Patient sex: M
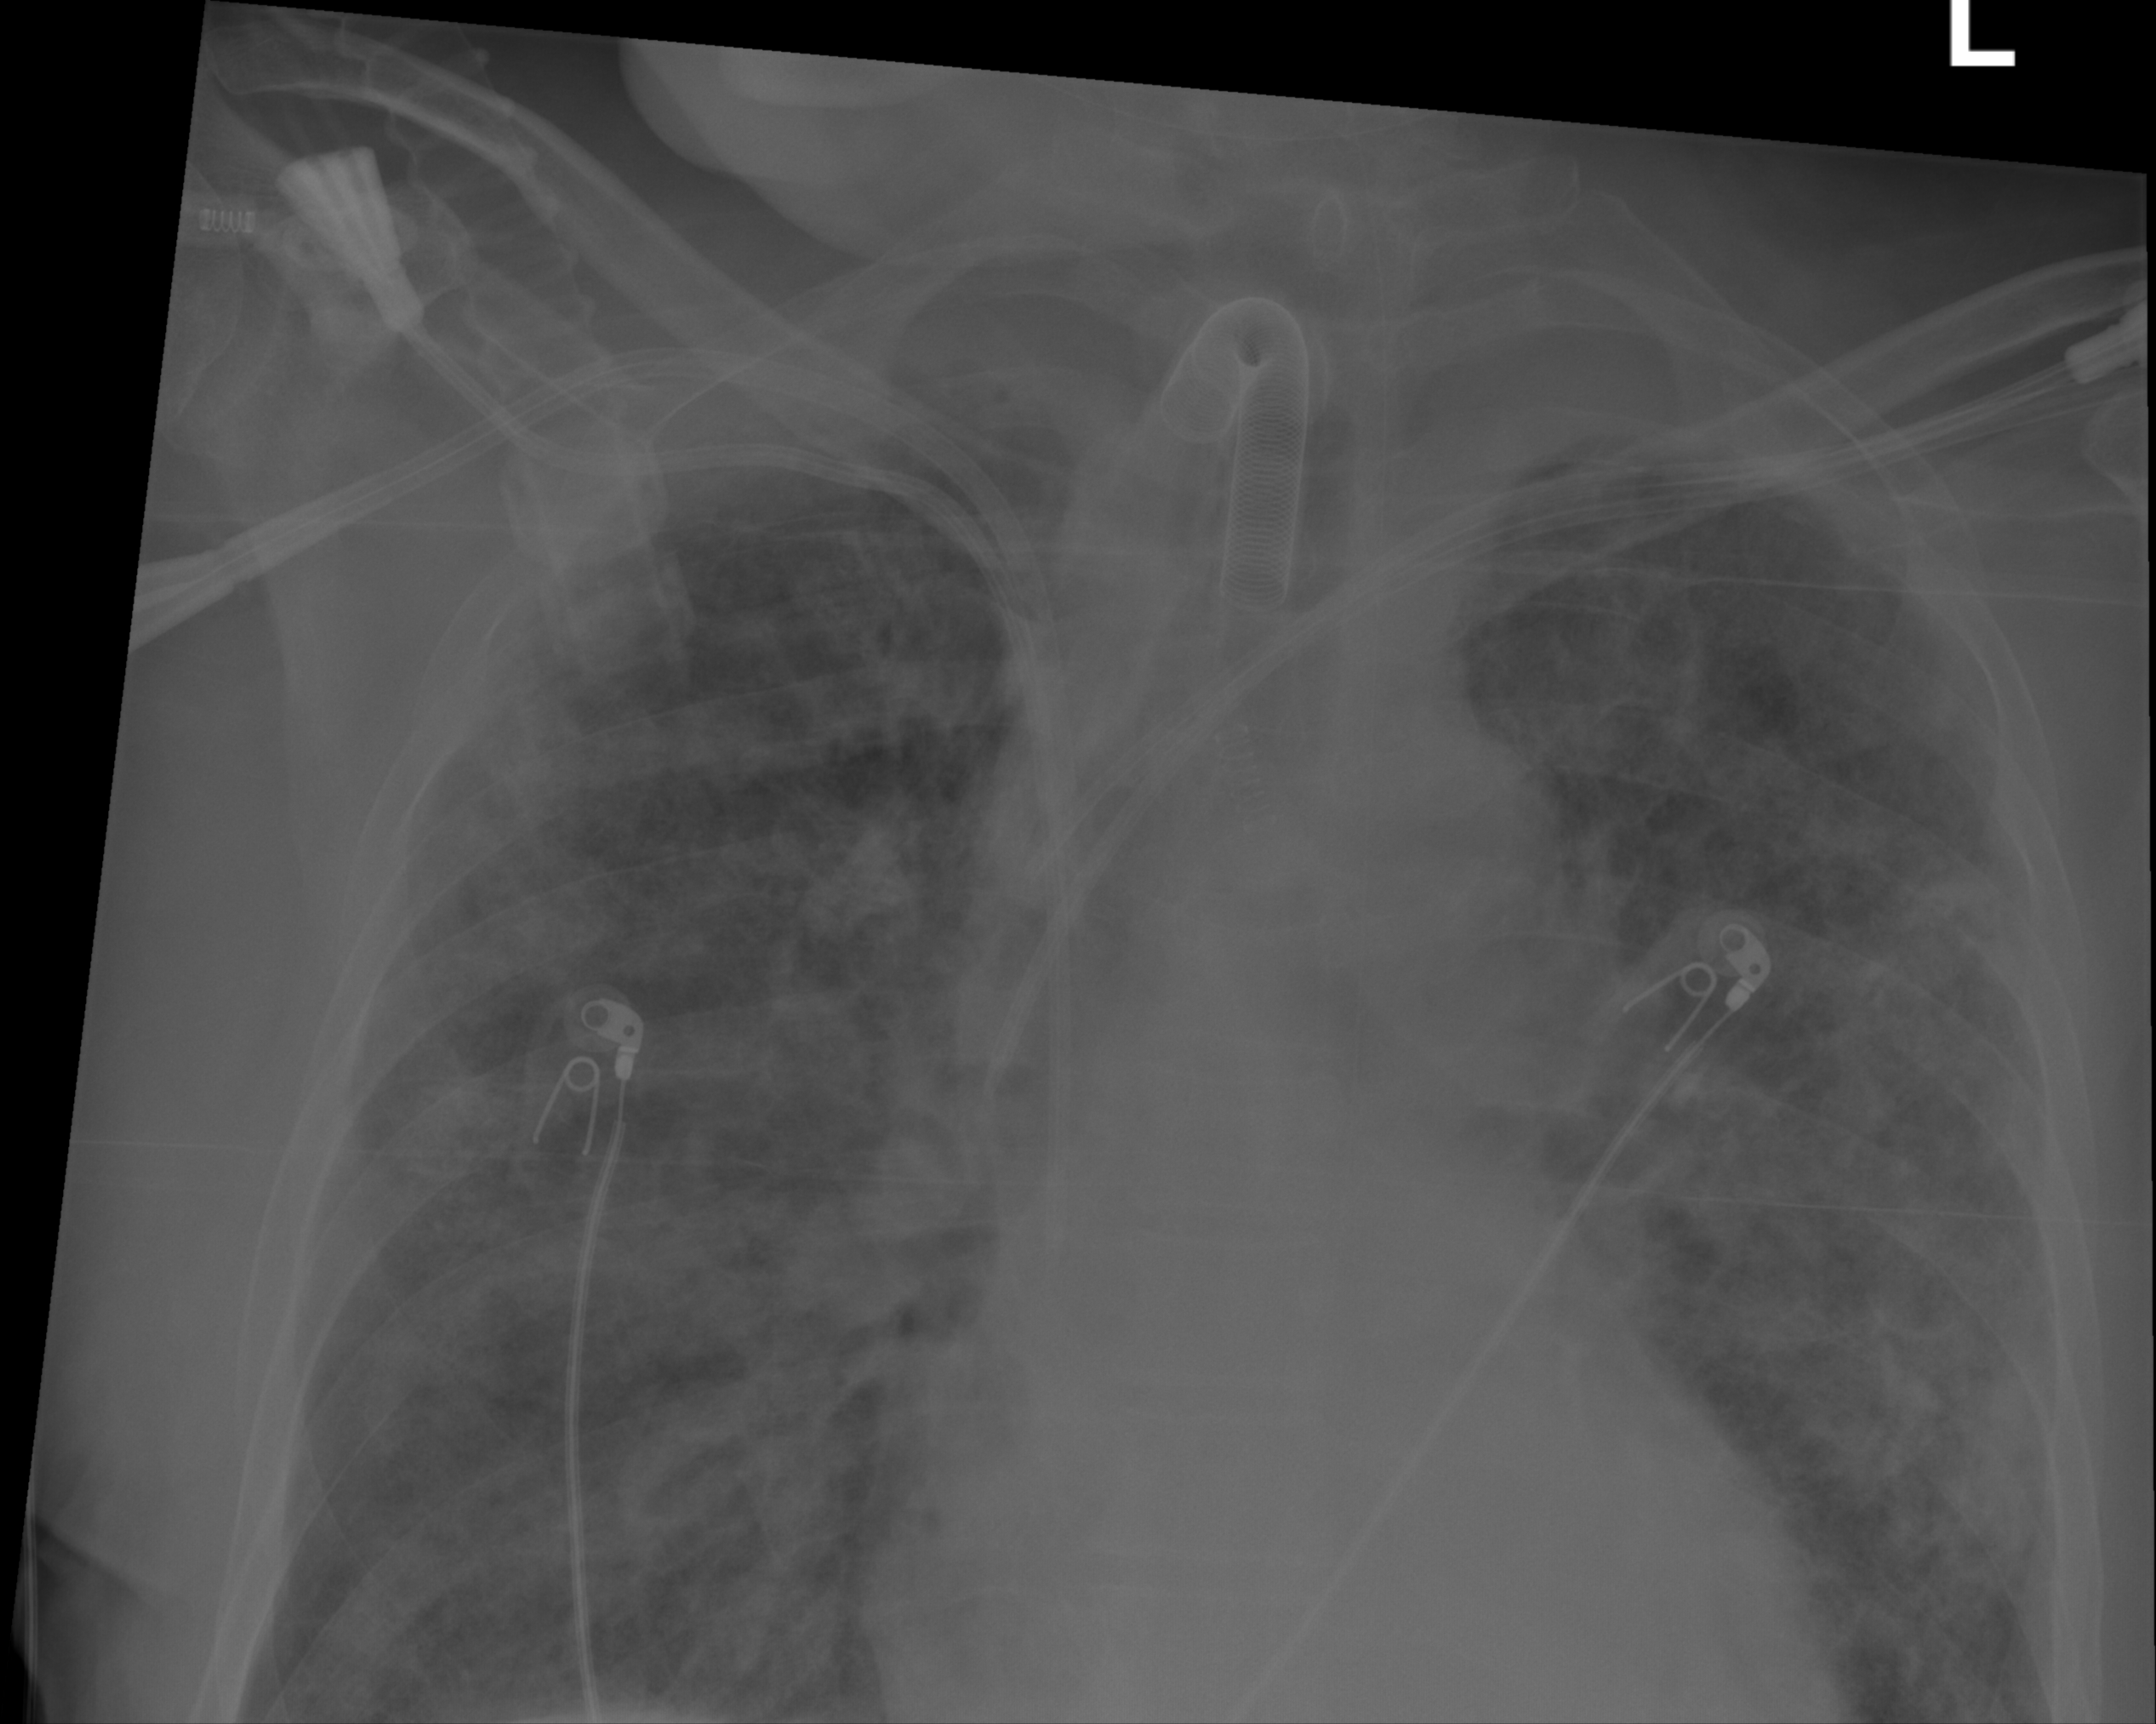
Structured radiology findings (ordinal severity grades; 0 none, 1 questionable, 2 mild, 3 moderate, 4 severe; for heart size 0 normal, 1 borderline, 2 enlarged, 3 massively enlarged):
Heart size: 0
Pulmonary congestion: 0
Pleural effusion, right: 0
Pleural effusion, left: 0
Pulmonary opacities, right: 3
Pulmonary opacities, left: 3
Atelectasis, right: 3
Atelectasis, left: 3